Question: I want to find out which images in the project are actually used. When I try to find names of images that were set programaticly, I can see them in the relevant classes when searching. This is not the case for images that were set in the xib. Is there some workaround to find if the image is used in some xib?

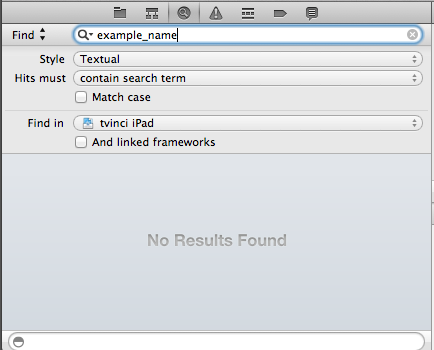
Answer: Try using the utility app <URL> by Jeff Hodnett. I've used it before and had success with it.